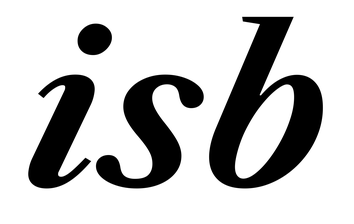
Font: LibreCaslonText-Italic_Bold_Italic